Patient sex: M
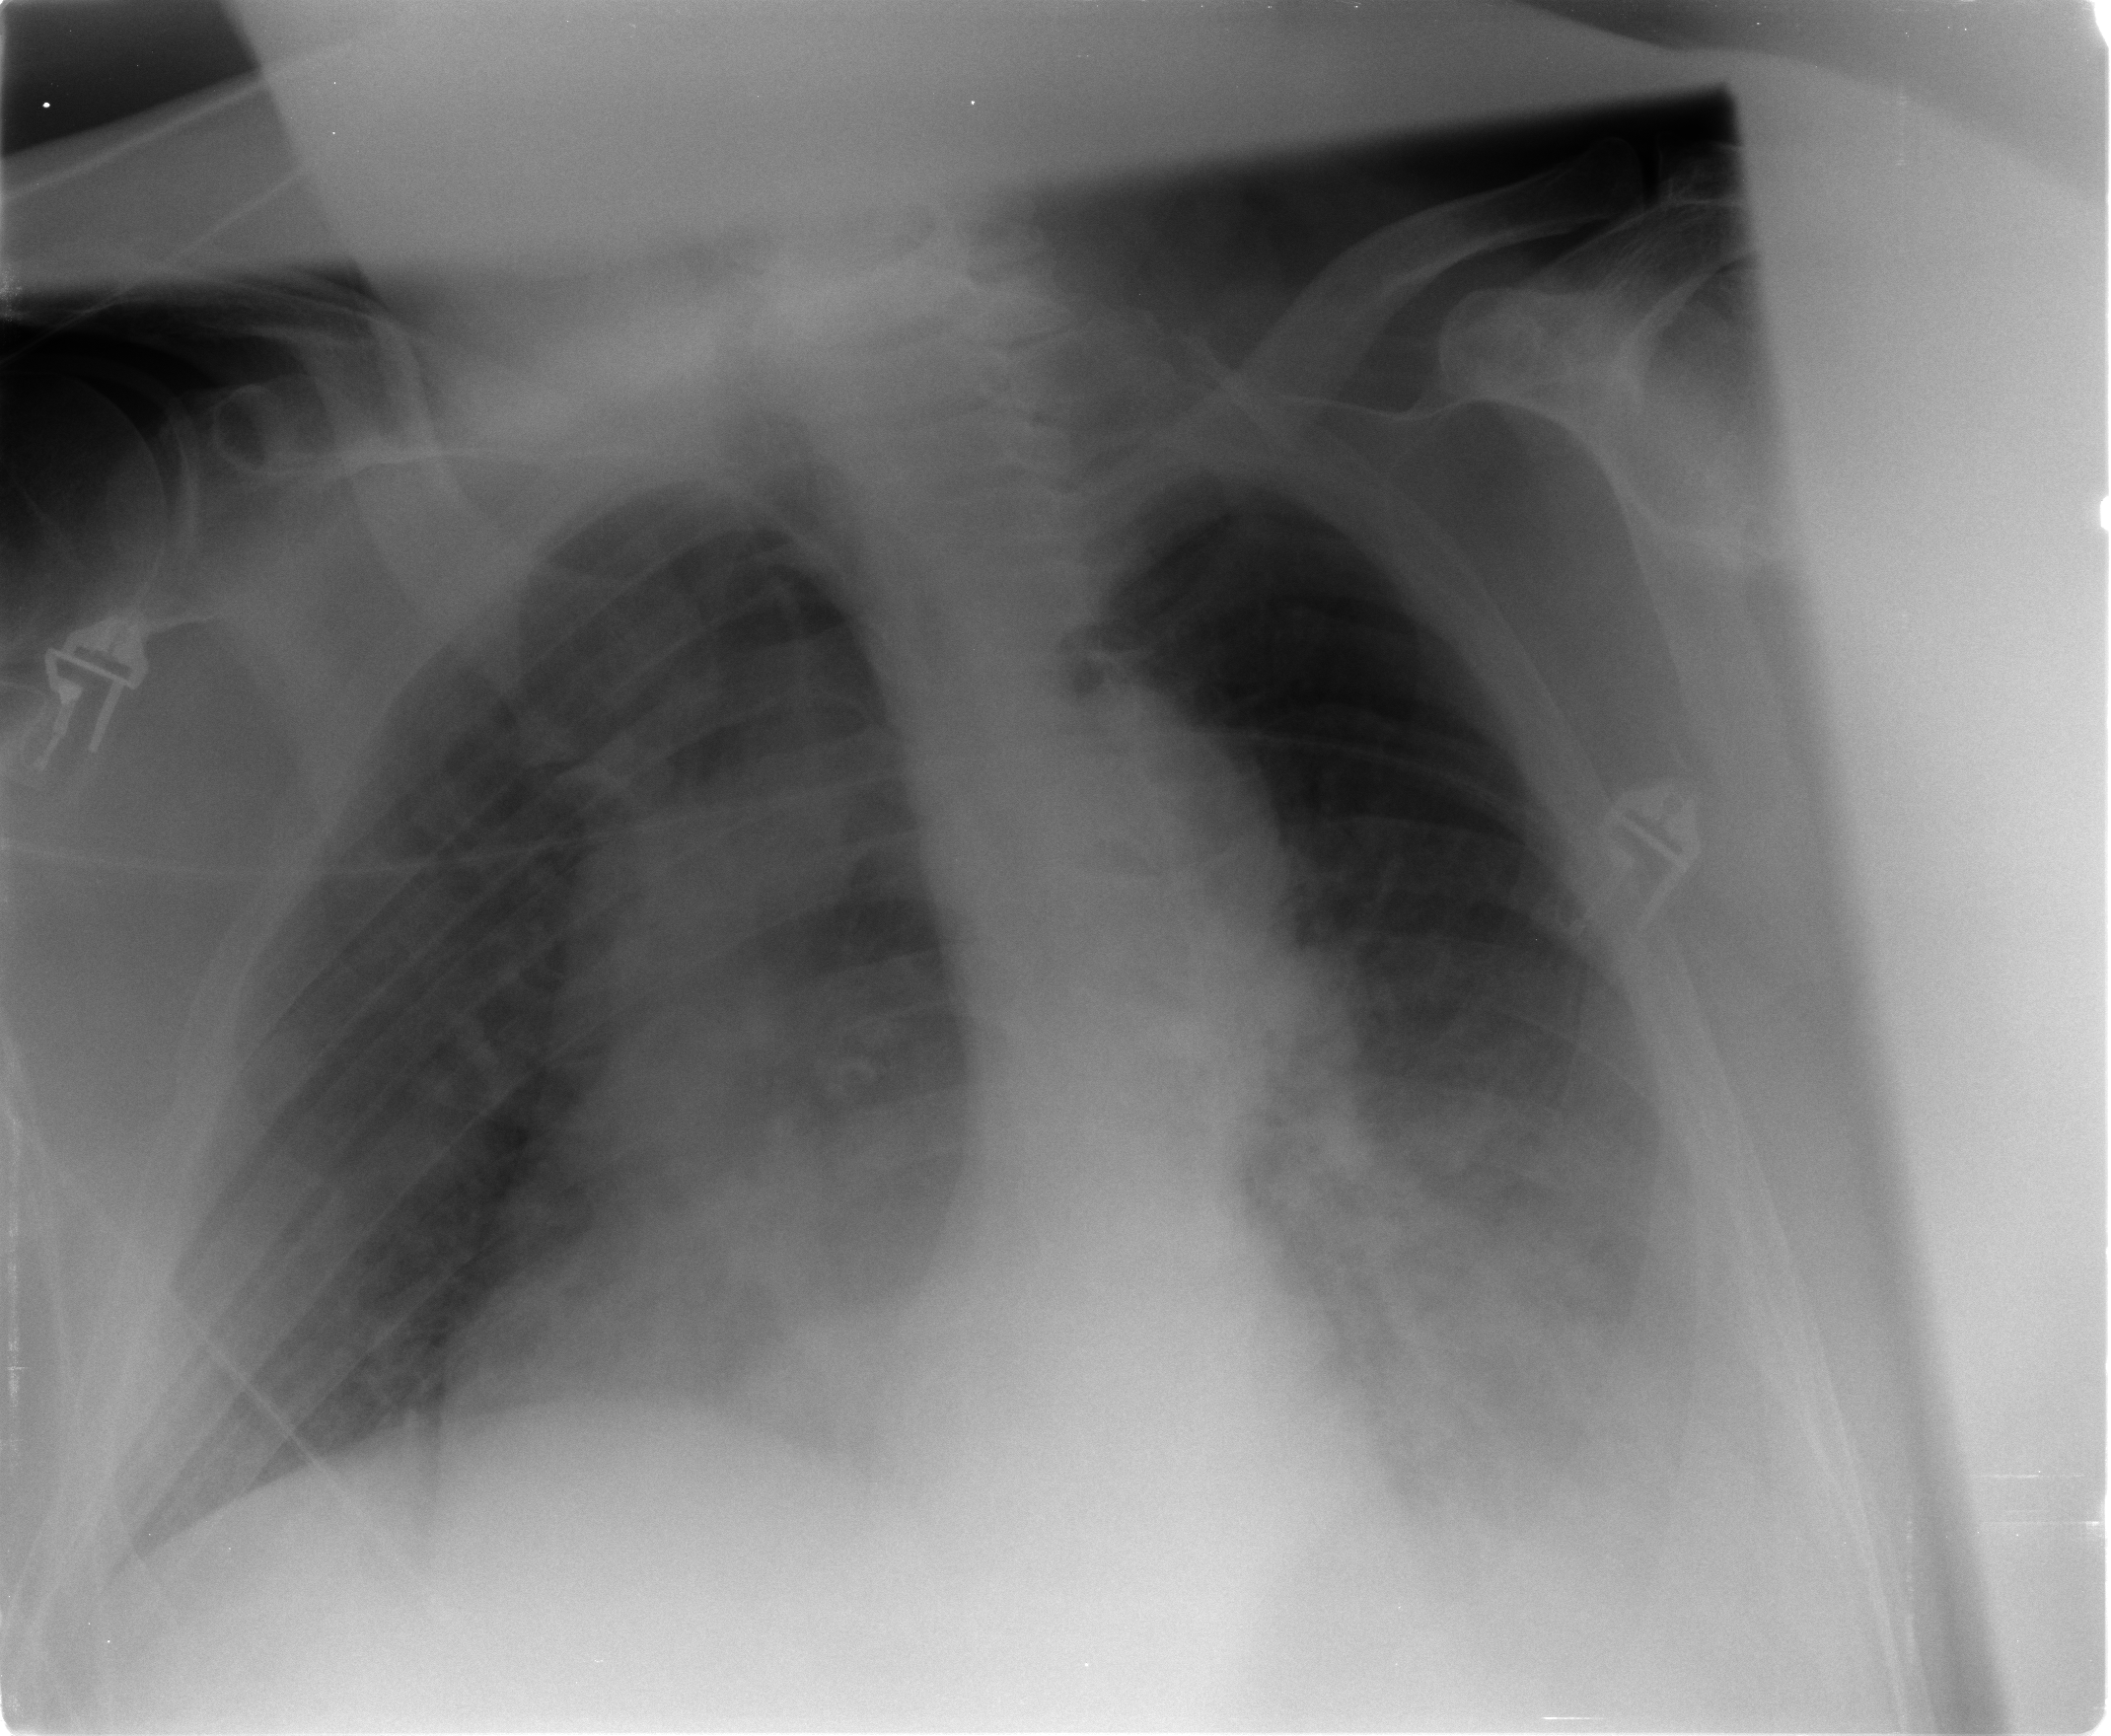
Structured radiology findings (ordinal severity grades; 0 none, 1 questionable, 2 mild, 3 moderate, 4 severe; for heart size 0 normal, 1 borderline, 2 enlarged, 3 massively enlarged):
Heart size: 2
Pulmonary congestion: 2
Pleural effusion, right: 1
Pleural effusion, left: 3
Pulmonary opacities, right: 0
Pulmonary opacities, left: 2
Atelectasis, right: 1
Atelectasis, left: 3